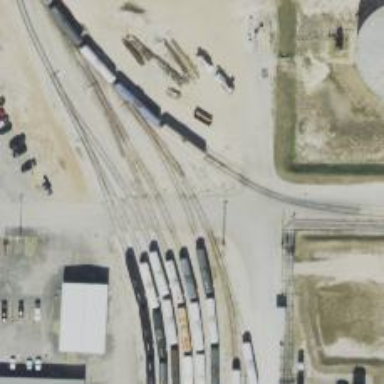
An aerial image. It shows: Railway spur for freight transportation carrying petroleum.